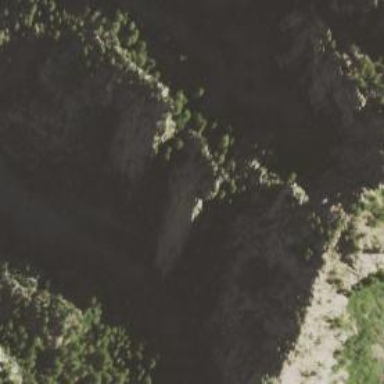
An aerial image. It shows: Natural cliff.